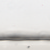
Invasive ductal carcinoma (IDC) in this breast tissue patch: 0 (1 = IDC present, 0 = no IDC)